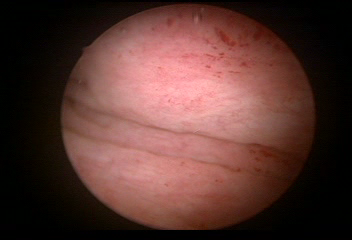
Modality: WLC
Class: Normal mucosa
Bladder cancer association: No